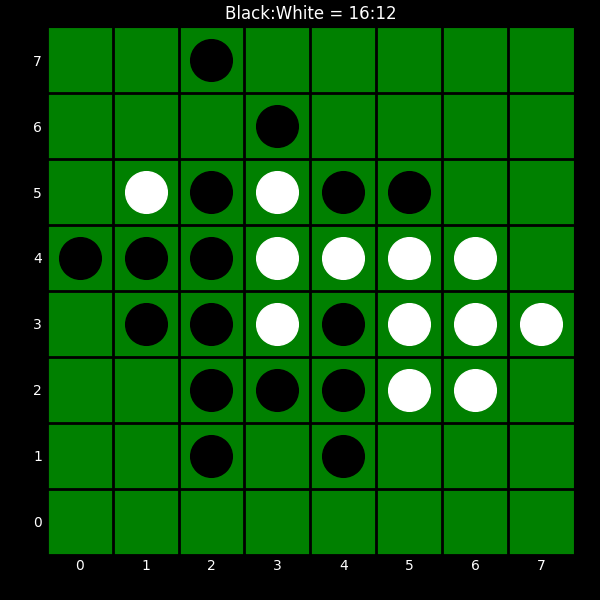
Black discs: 16
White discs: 12